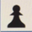
Piece: bP